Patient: sex F, age 70
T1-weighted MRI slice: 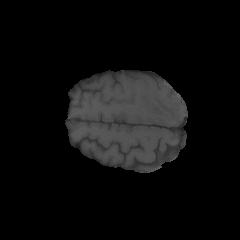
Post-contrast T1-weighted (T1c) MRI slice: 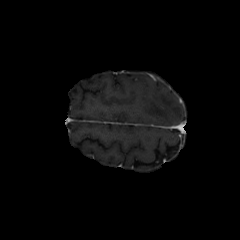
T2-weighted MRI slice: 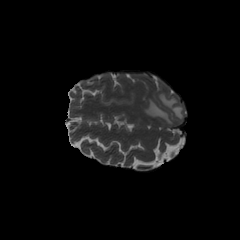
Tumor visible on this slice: yes
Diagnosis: Glioblastoma, IDH-wildtype
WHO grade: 4